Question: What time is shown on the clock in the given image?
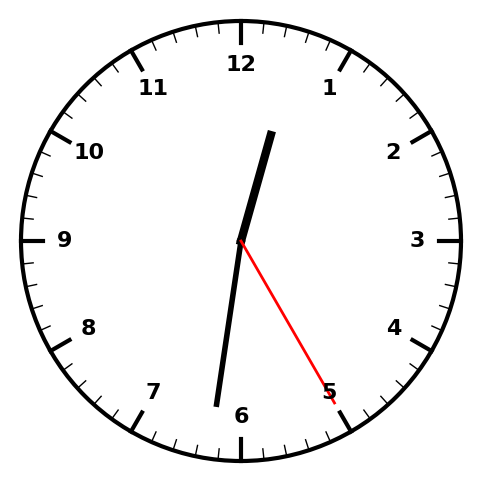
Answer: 12:31:25